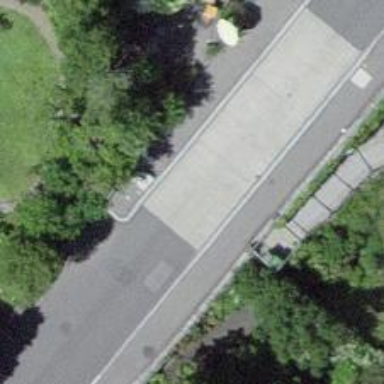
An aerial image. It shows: Public transport stop position.